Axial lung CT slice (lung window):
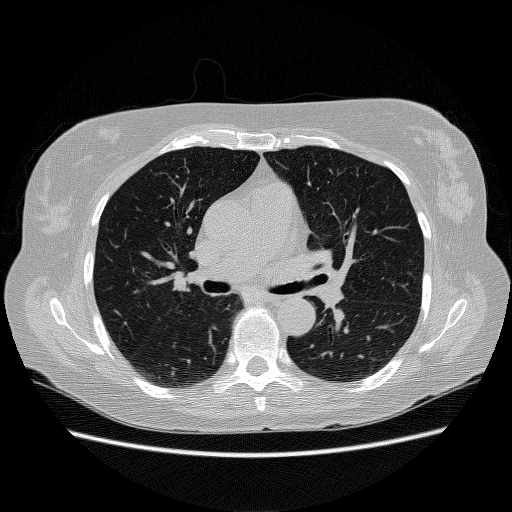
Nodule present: no